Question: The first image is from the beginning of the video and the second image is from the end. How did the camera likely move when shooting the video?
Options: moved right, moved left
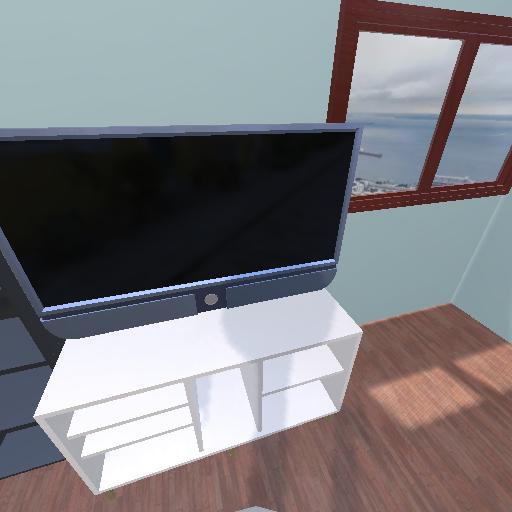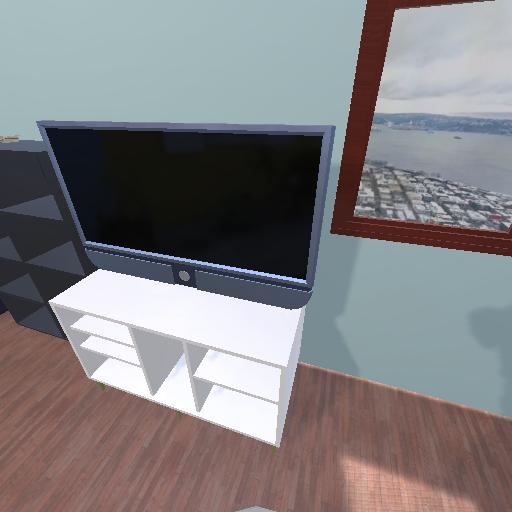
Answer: moved right